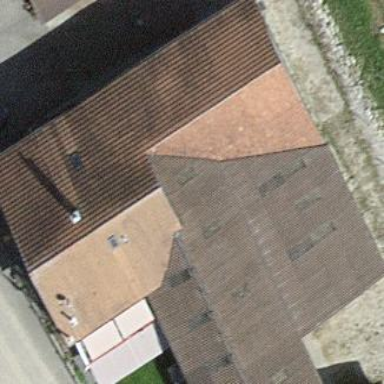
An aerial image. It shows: Farm building.